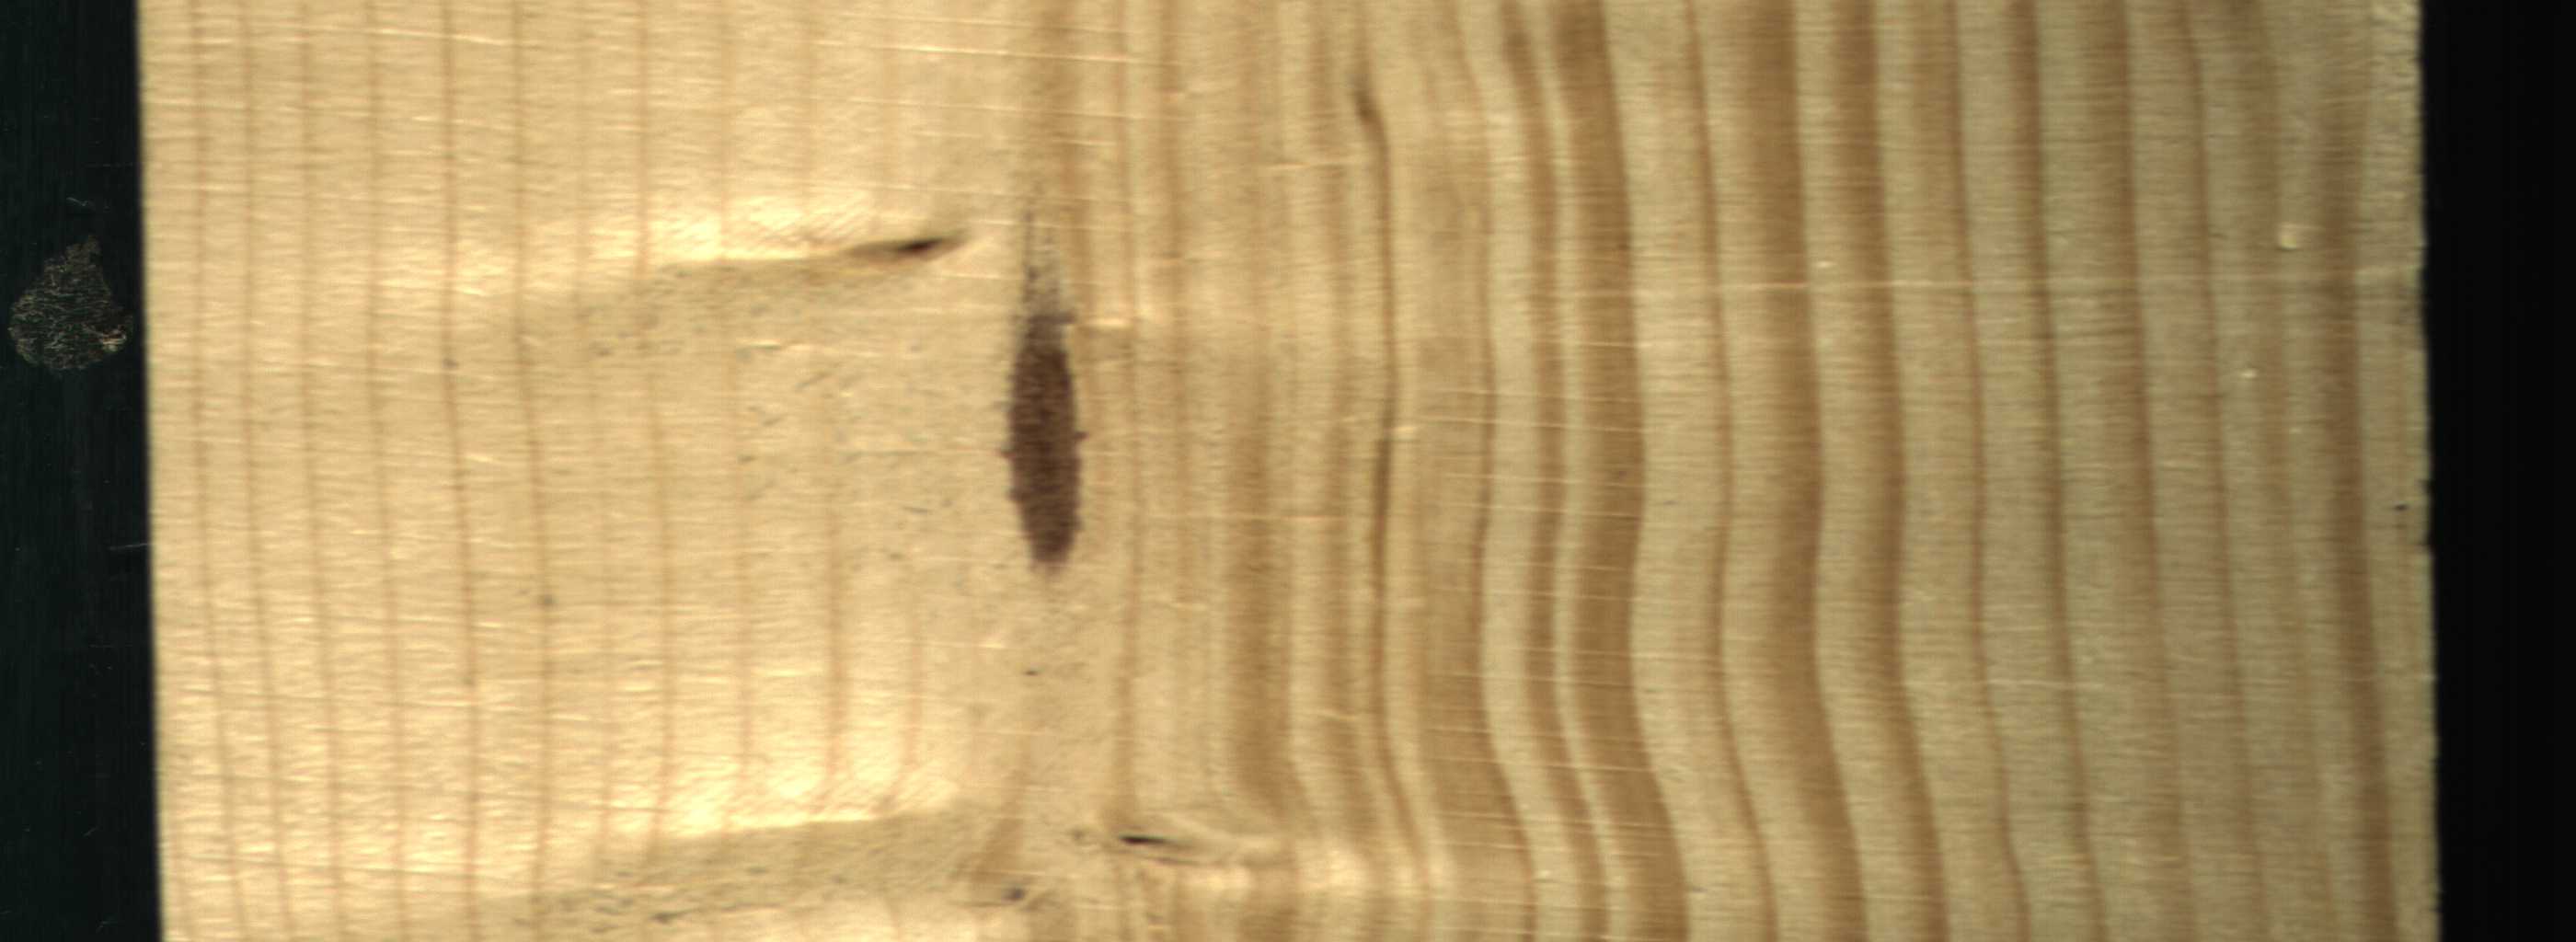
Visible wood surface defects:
Marrow
Quartzity
Dead_Knot
Dead_Knot